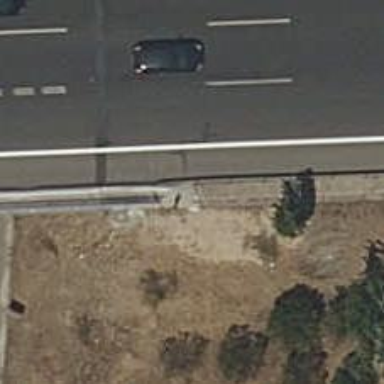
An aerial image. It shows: Guard rail.